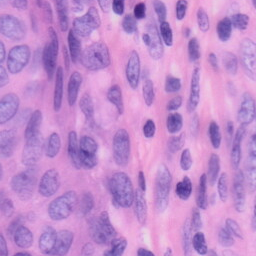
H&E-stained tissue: Skin